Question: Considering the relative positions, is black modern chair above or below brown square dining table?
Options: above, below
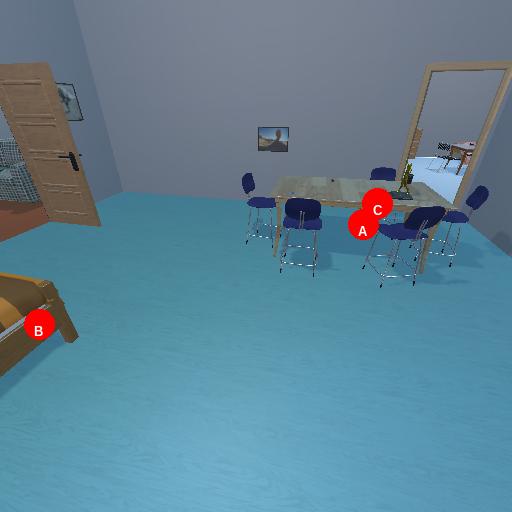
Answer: above